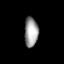
Tissue: prostate
Cell type: B cells
Senescence score: 0.7164
Nuclear area (px): 399
Mean DAPI intensity: 156.855